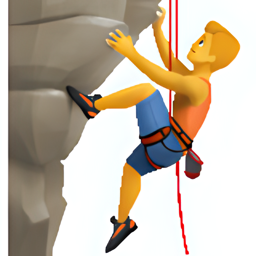
Name: man climbing
Emoji: 🧗‍♂️
Group: People & Body
Sub-group: person-activity